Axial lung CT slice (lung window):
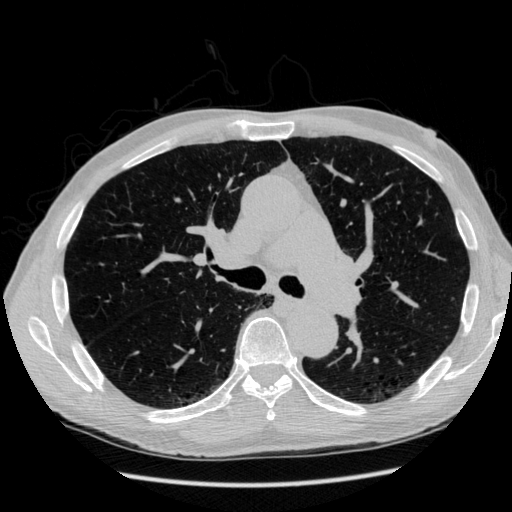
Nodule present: no